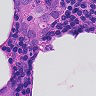
Metastatic tissue present: yes